Field crop: tomato
Growth stage: 2
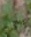
Species: solanum